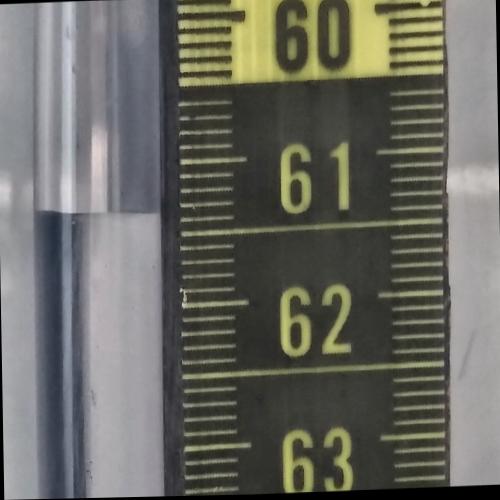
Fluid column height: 61.3 cm